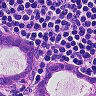
Metastatic tissue present: yes